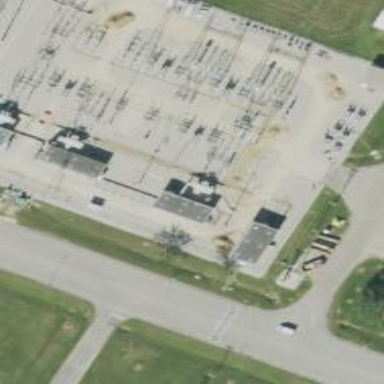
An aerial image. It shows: Switch used for power control.